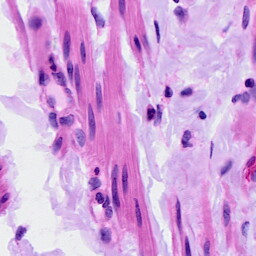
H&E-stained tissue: Ovarian